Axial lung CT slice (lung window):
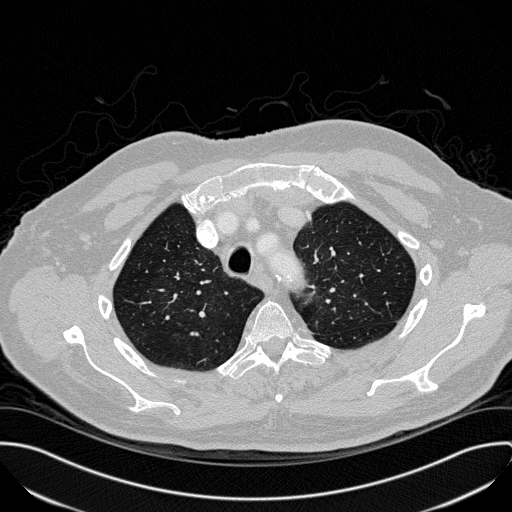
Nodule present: no